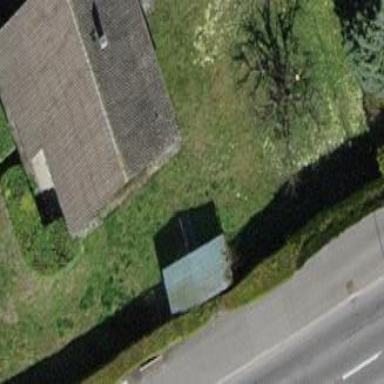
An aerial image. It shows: Detached building with gabled roof.